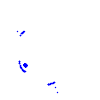
Particle: kaon